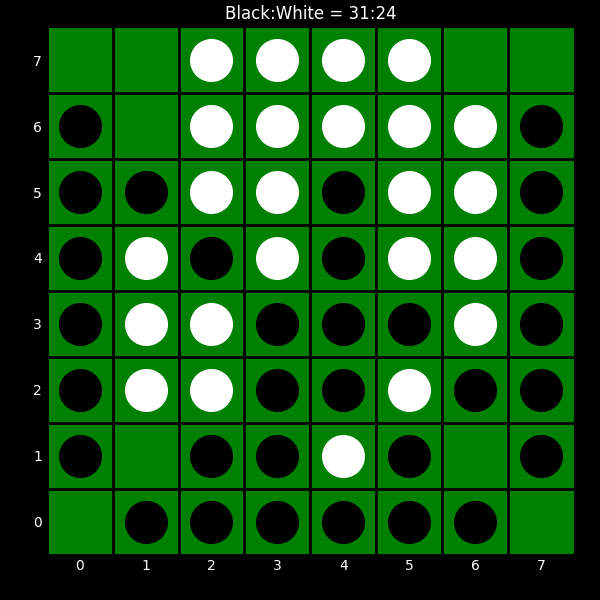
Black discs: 31
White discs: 24